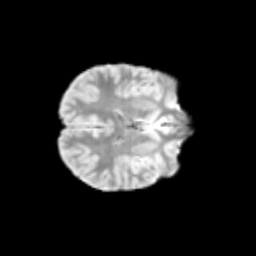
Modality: T2w
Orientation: axial
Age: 11
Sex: male
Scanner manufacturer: siemens
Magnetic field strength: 3 T
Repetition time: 3.8 s
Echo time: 0.07 s